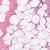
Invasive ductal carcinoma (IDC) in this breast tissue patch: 0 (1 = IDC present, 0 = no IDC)